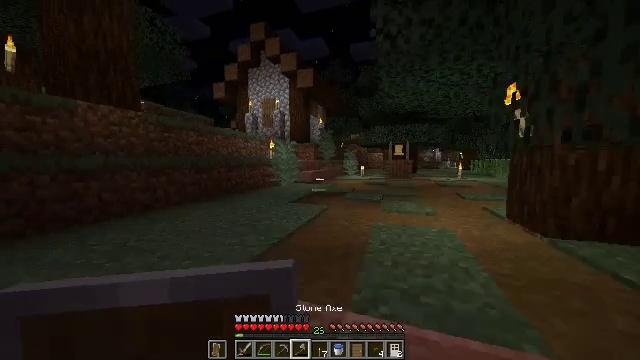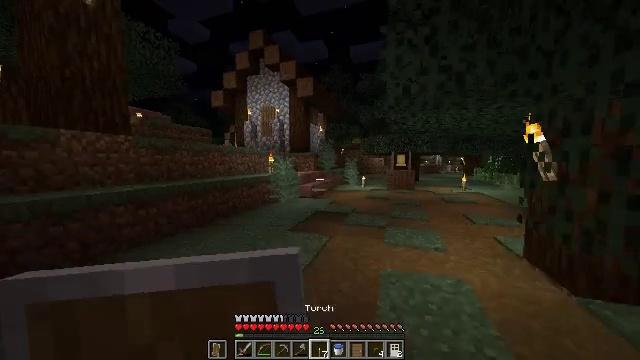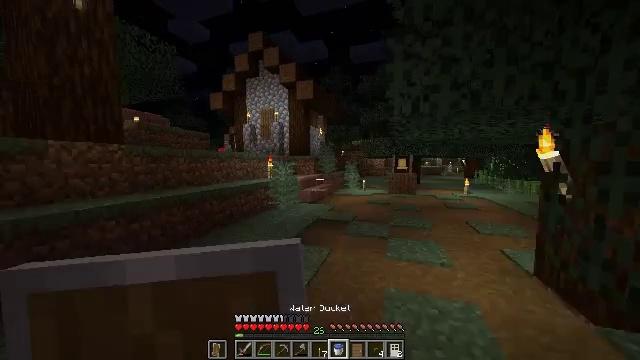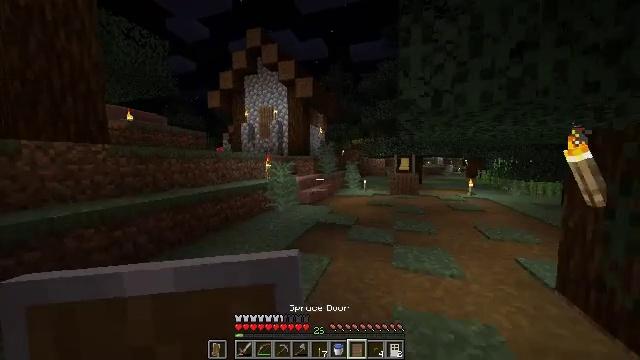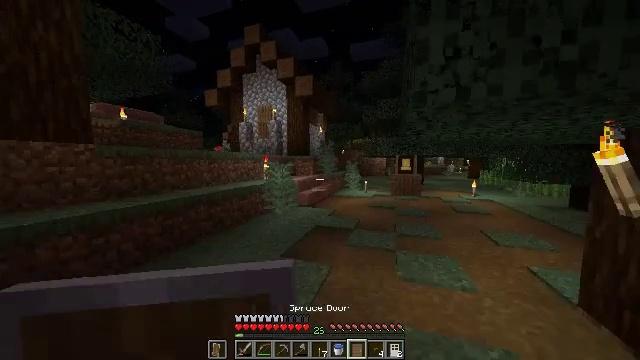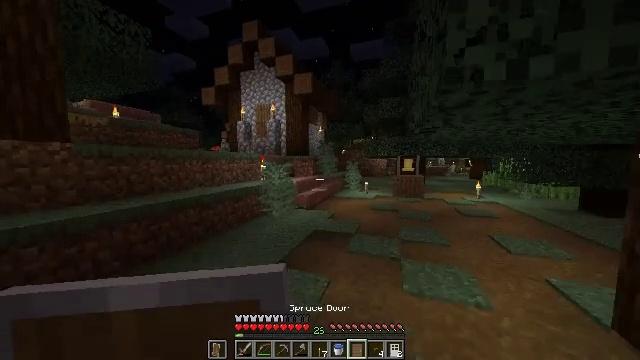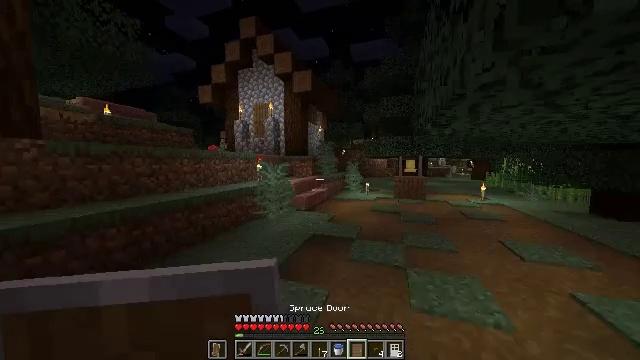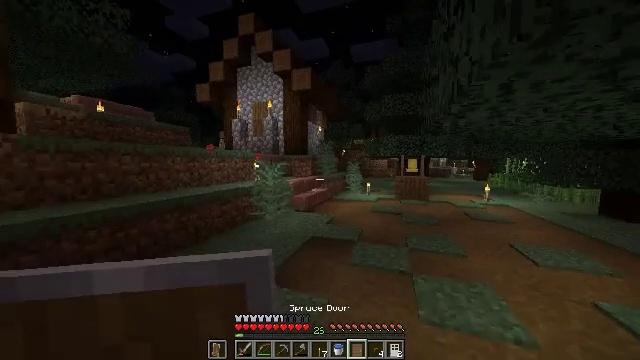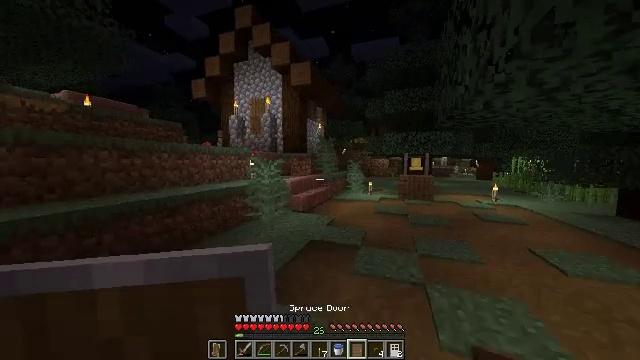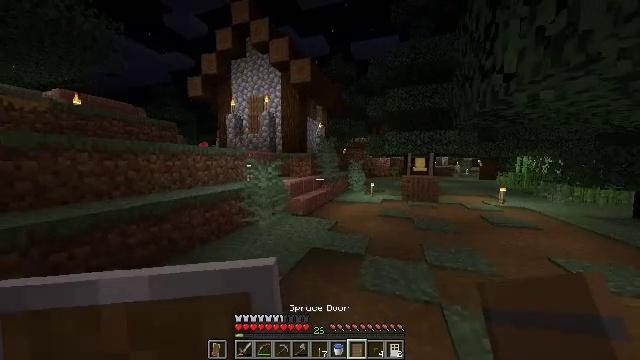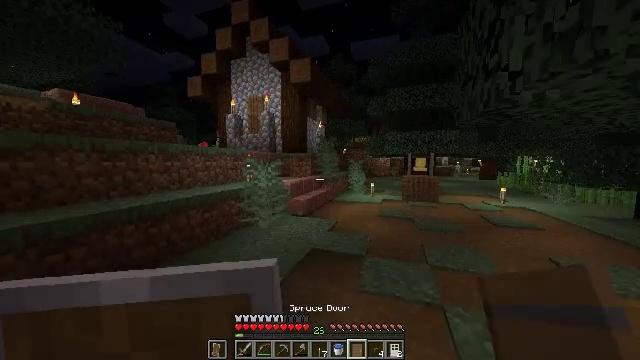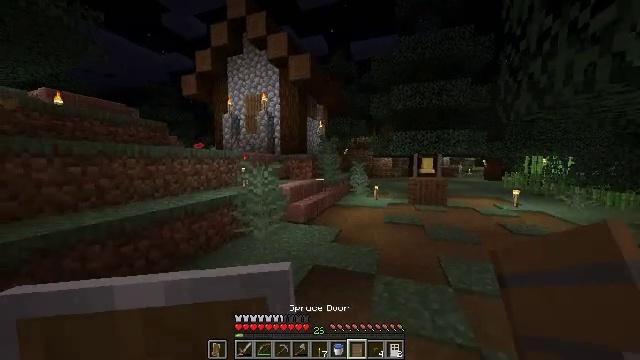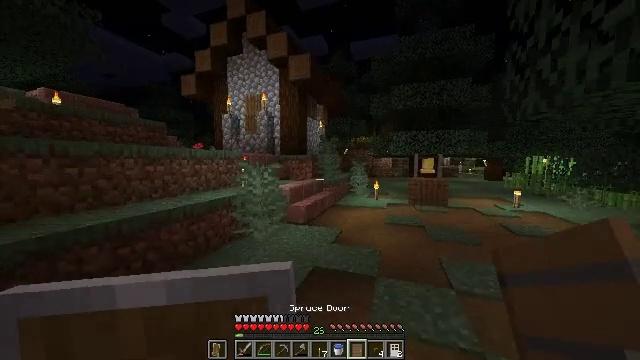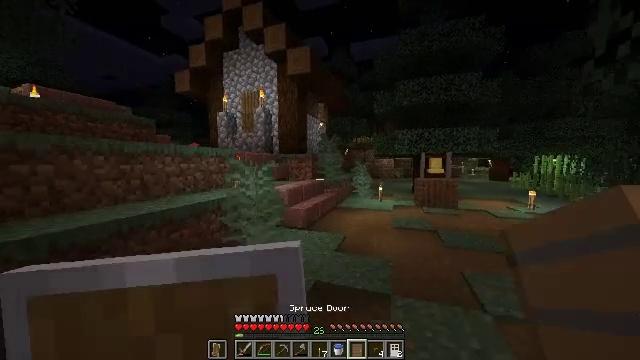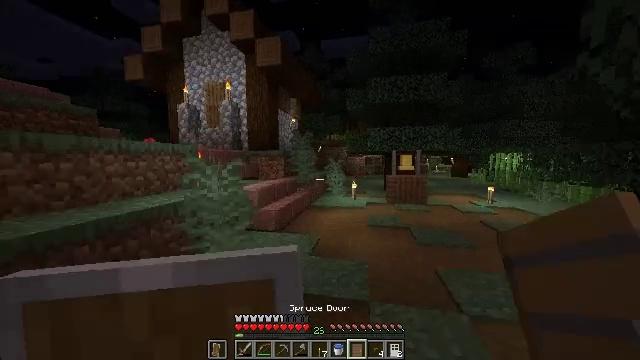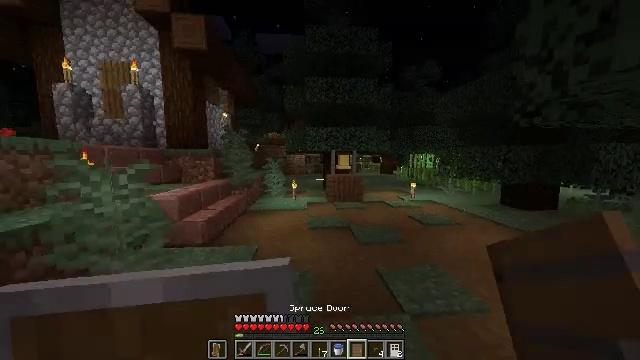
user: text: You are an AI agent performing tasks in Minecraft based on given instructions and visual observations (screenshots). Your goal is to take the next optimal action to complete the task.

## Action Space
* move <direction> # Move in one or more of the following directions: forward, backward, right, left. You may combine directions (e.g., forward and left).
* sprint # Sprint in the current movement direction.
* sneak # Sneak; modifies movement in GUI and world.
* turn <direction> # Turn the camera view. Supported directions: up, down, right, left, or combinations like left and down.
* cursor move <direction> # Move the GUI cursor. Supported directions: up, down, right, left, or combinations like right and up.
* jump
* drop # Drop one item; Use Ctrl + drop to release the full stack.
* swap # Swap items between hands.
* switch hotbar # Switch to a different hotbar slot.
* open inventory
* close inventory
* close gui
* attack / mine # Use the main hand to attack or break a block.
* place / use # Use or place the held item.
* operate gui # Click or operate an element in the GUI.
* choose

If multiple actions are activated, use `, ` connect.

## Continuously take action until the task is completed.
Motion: motion action
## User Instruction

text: Reclaim the spruce door from a structure.
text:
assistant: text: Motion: move forward, sprint
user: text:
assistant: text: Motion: move forward, sprint
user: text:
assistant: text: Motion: move forward, sprint
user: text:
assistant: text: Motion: move forward
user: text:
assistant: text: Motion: move forward
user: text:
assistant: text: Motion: move forward
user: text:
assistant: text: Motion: move forward
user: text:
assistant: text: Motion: move forward
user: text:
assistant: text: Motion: move forward
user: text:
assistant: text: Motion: move forward
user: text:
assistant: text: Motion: move forward
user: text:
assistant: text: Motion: move forward
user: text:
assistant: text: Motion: move forward
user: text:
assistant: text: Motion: move forward, turn right
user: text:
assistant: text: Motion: move forward, turn right
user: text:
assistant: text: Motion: move forward, turn right
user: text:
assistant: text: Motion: move forward, turn right
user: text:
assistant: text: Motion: move forward
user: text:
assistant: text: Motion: move forward
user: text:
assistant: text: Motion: move forward
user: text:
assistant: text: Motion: move forward, sprint, turn right
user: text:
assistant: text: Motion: move forward, sprint, turn right
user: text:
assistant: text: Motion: move forward, turn right
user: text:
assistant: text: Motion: move forward
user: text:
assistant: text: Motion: move forward
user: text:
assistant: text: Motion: move forward
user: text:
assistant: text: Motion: move forward
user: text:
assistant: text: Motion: move forward
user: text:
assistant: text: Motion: move forward
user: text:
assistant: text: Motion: move forward